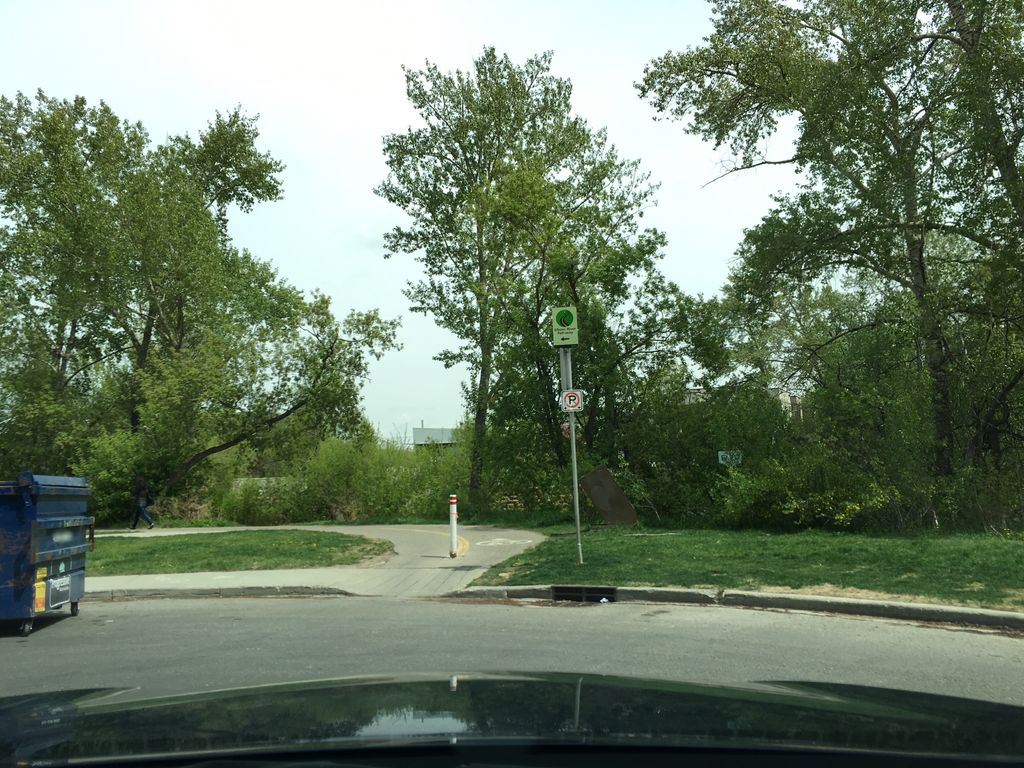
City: calgary